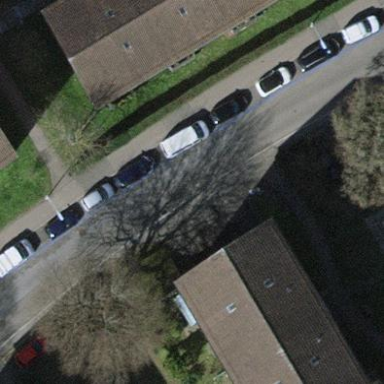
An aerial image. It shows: Parking lane designated for parking.